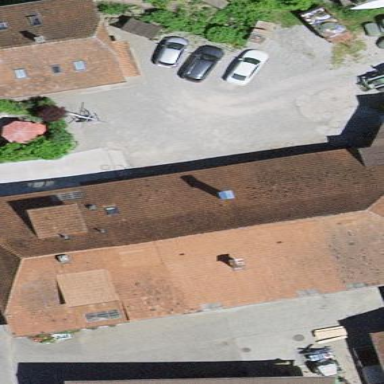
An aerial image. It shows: Farm building.